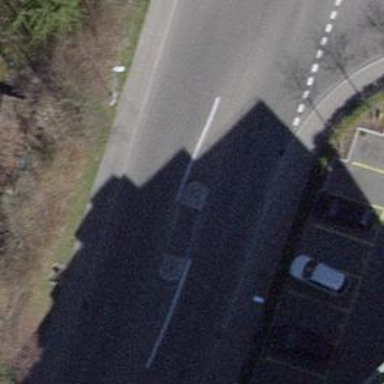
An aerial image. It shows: Uncontrolled crossing with pedestrian island.